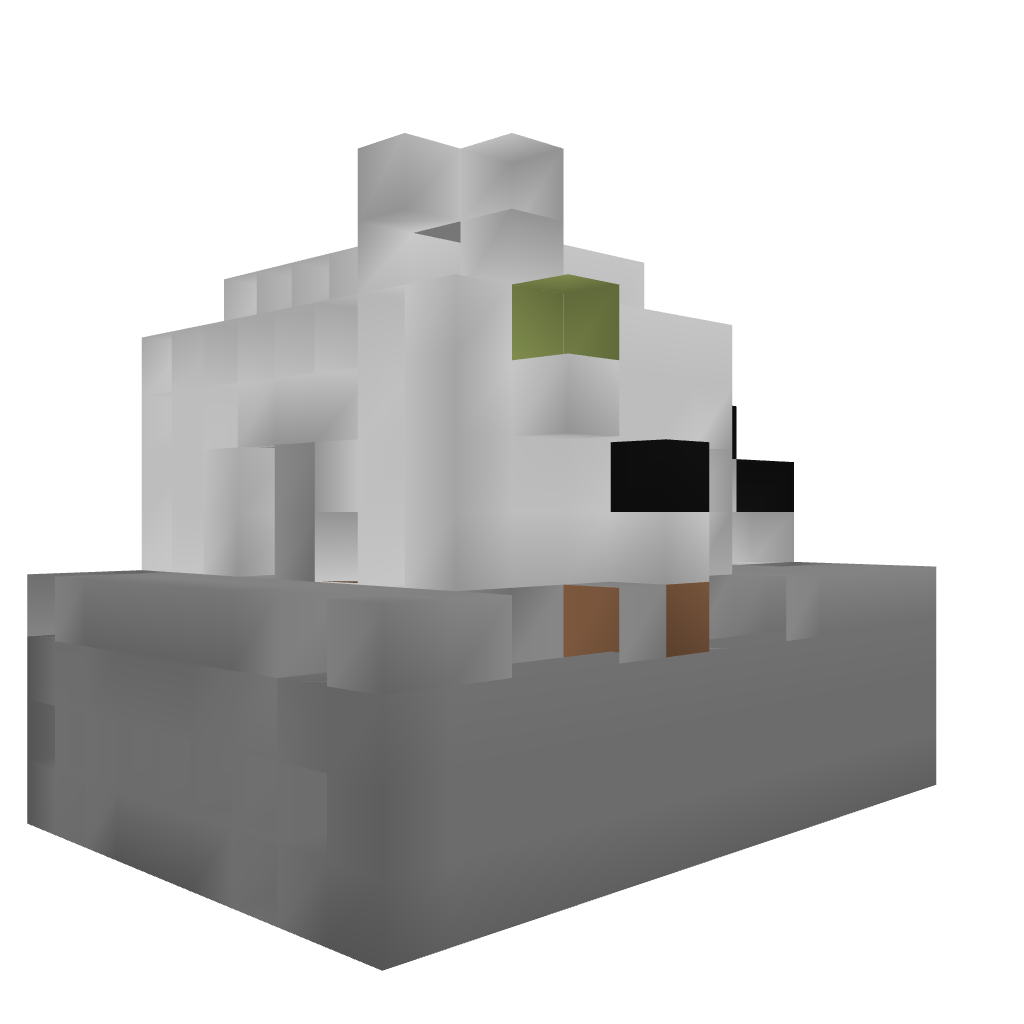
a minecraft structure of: Modern bathroom 2.0